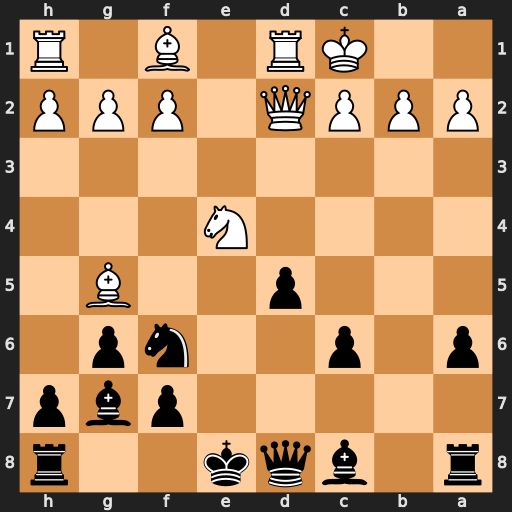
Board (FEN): r1bqk2r/5pbp/p1p2np1/3p2B1/4N3/8/PPPQ1PPP/2KR1B1R
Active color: b
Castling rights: kq
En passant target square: -
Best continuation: Nxe4 Bxd8 Nxd2